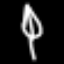
Label: leaf